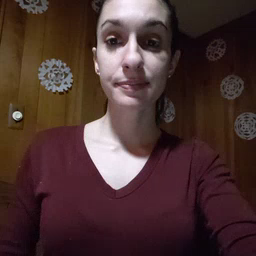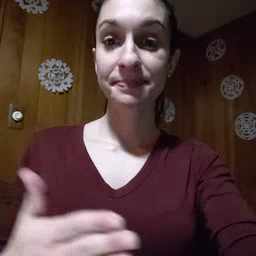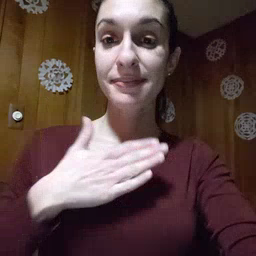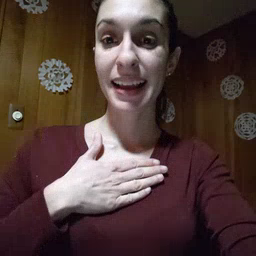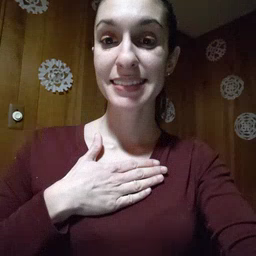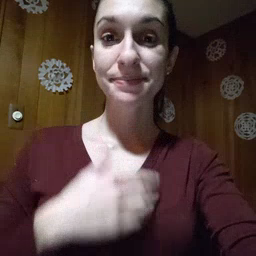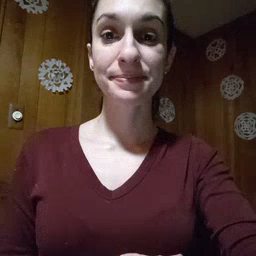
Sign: minemy